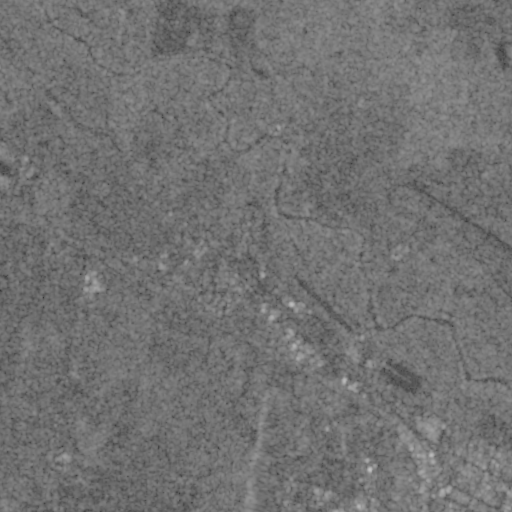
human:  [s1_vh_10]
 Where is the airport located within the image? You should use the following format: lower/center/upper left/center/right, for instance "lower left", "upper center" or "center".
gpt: The airport is located in the upper right of the image.
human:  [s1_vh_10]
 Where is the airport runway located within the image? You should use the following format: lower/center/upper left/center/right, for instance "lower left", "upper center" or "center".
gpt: The airport runway is located in the center right of the image.
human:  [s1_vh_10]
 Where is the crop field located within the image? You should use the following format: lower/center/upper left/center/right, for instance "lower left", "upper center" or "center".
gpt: The crop field is located in the lower right of the image.
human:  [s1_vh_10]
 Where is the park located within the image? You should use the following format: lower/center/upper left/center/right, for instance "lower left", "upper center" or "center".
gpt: The park is located in the lower right of the image.
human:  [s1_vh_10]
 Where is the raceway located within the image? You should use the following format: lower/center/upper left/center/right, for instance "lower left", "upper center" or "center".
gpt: The raceway is located in the lower center of the image.
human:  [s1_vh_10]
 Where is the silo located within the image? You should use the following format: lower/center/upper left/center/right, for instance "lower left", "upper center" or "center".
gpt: The silo is located in the lower right of the image.
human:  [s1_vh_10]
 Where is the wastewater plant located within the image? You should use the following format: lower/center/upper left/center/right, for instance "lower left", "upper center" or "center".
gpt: The wastewater plant is located in the lower right of the image.
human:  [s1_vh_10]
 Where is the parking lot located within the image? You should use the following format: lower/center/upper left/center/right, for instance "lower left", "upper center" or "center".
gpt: There is no parking lot in the image.

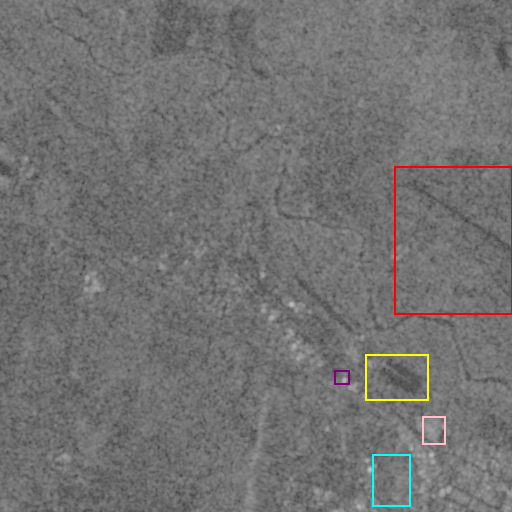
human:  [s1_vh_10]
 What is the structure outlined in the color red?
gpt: The structure outlined in red is an airport.
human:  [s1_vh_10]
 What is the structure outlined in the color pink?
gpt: The structure outlined in pink is a crop field.
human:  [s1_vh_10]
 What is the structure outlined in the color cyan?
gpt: The structure outlined in cyan is a park.
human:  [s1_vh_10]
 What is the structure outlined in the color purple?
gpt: The structure outlined in purple is a silo.
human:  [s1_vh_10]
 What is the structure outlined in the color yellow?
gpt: The structure outlined in yellow is a wastewater plant.
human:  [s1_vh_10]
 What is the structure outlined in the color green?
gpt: There is no green outline.